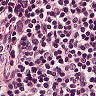
Metastatic tissue present: no